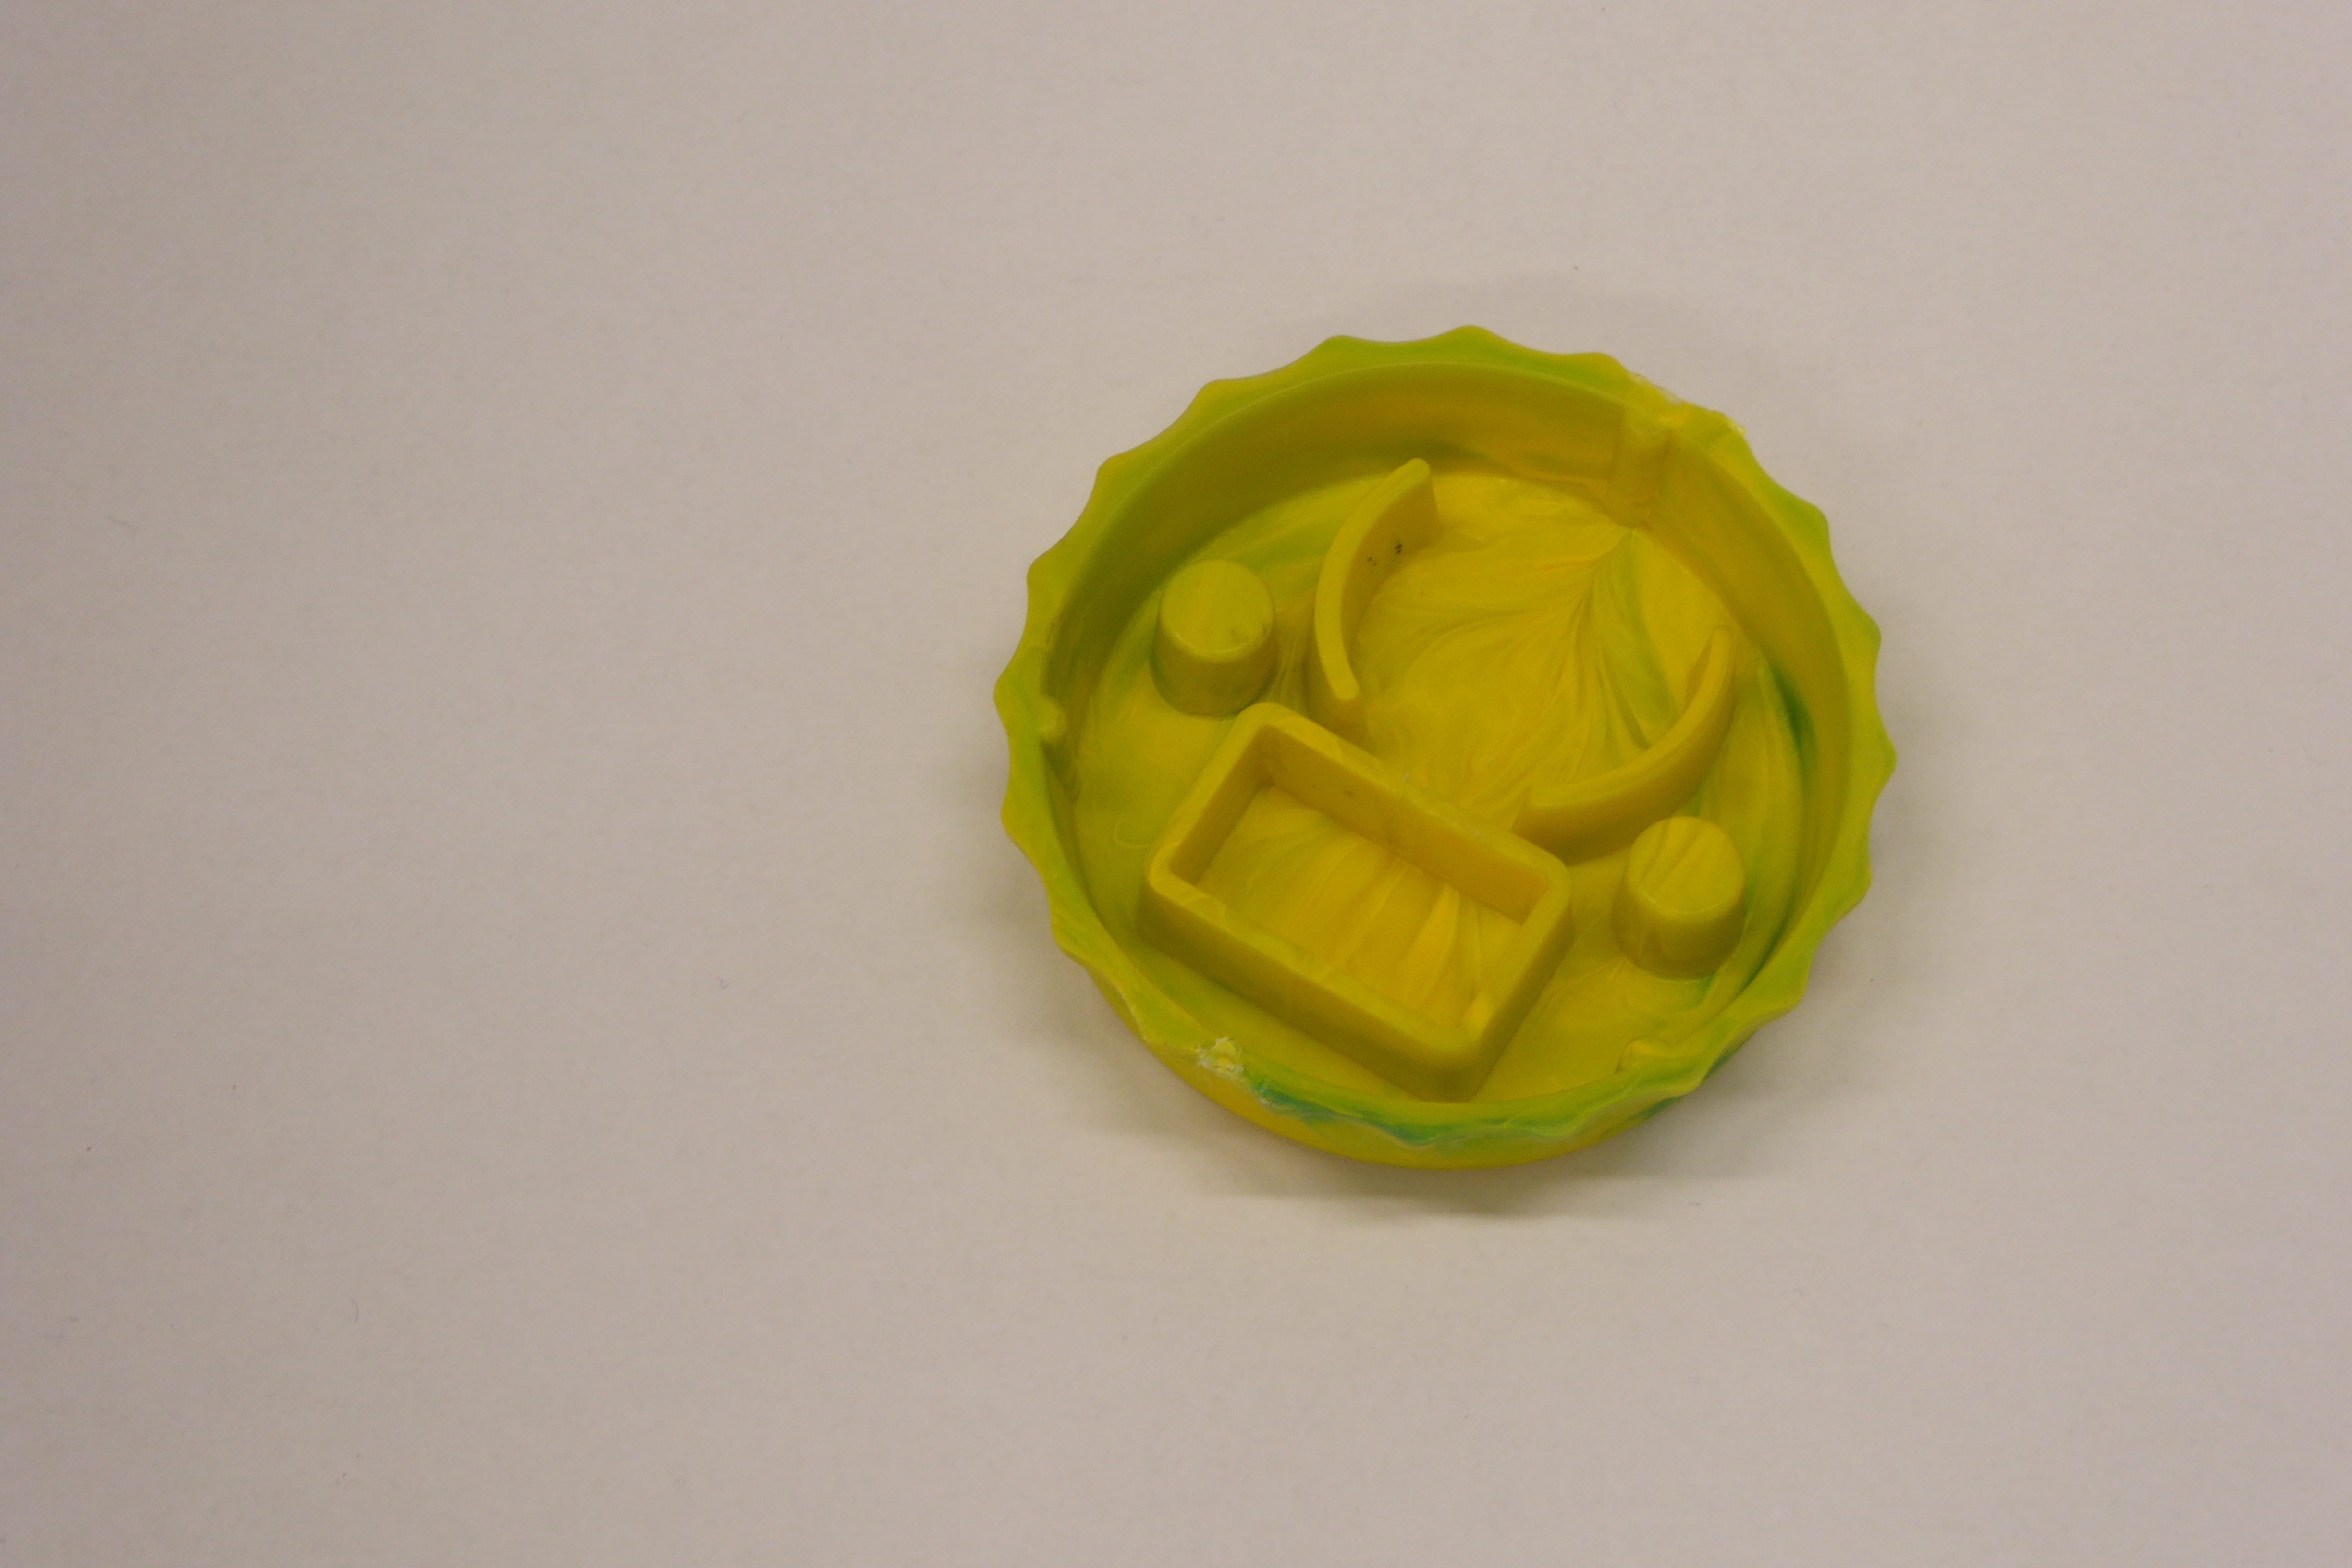
Label: Bottle Opener - Cover